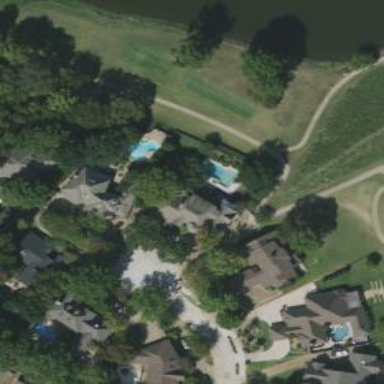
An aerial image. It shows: Path for golf carts.